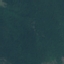
Label: Forest